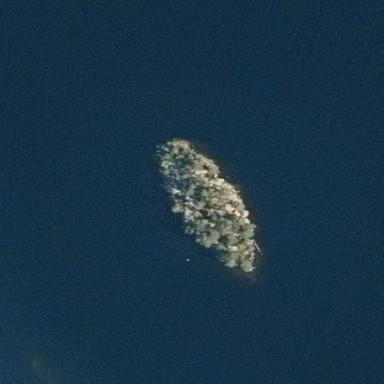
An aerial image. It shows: Image showing island.